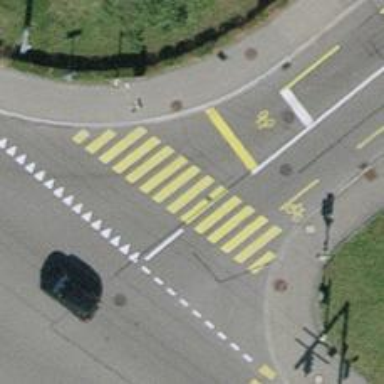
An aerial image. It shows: Road crossing with traffic signals.